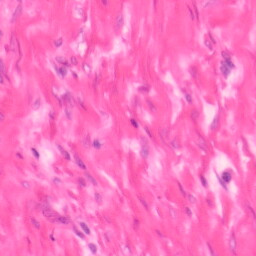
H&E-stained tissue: Colon